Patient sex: M
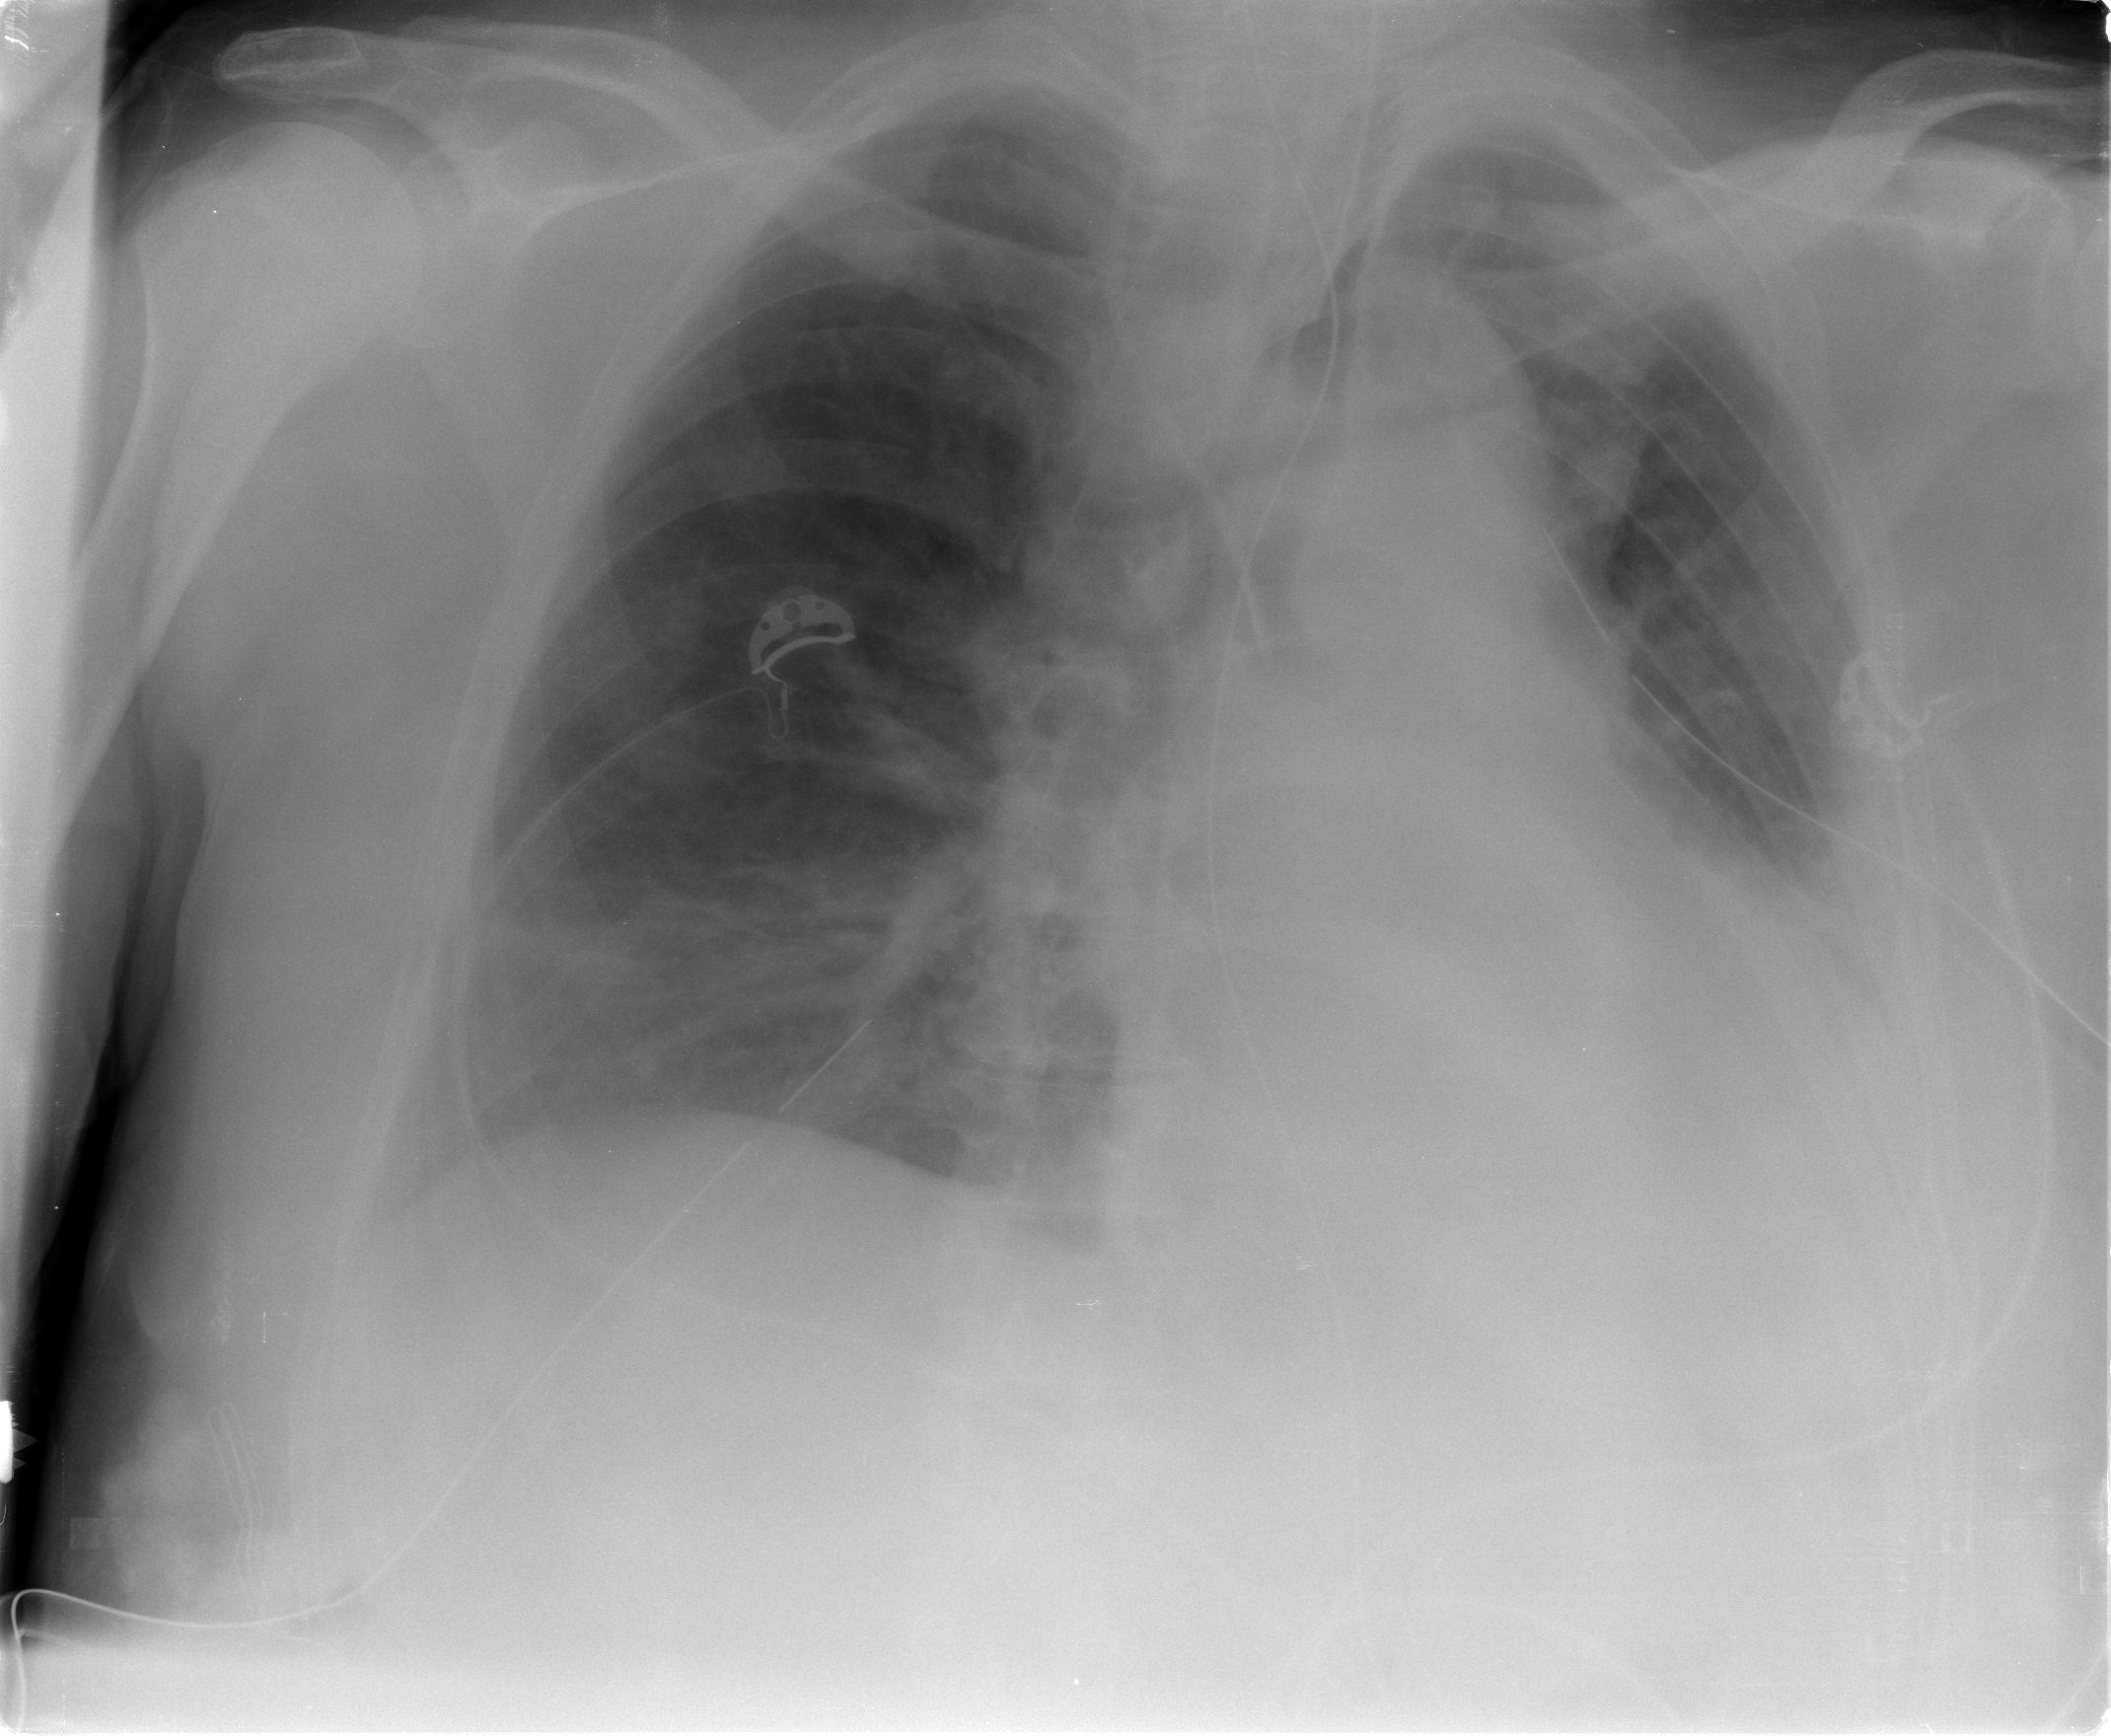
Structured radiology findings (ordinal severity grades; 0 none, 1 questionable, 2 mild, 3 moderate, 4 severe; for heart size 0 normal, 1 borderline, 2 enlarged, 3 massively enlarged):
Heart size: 2
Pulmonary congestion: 1
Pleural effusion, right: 0
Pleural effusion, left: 3
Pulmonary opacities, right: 2
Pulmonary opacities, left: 2
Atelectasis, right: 2
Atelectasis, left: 3